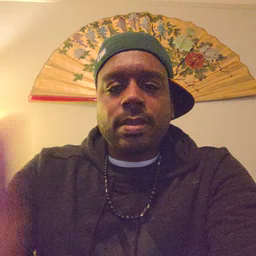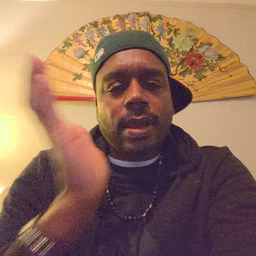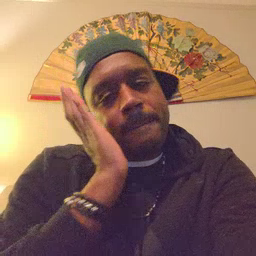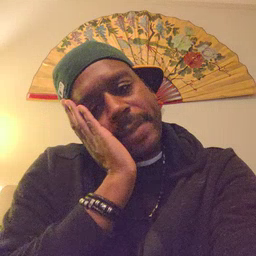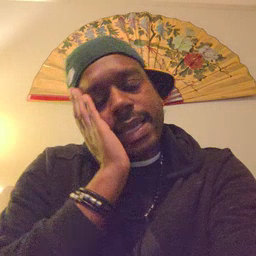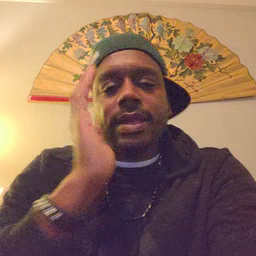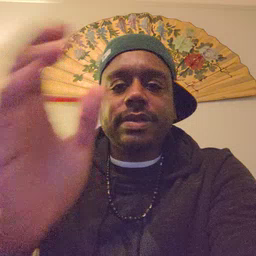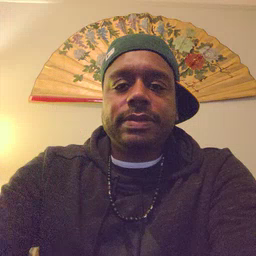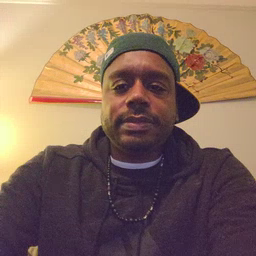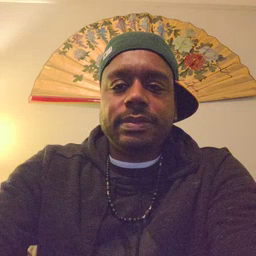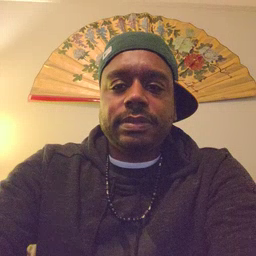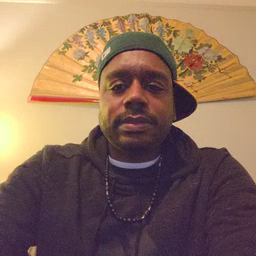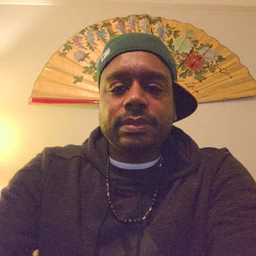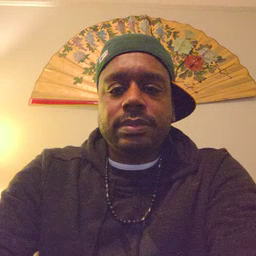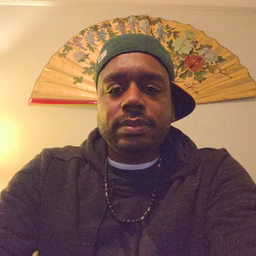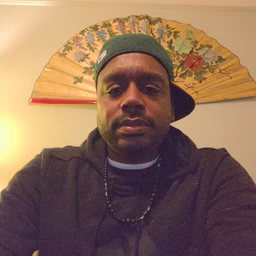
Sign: bed